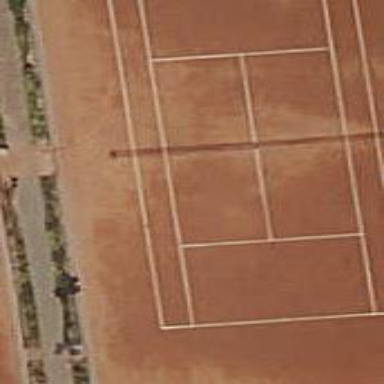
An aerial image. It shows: Tennis court on pitch.